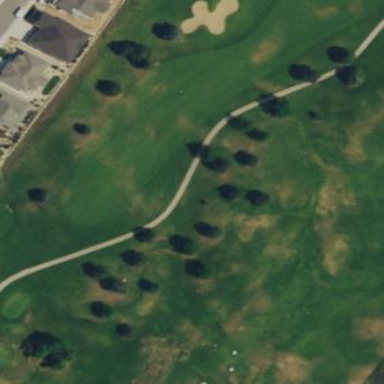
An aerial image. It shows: Area with grass used as rough in golf course.